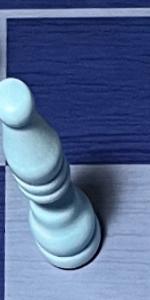
Label: Bishop_White